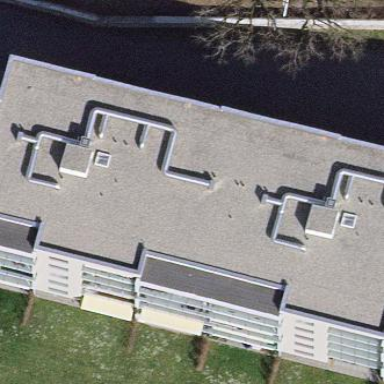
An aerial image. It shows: Apartment building with flat roof.